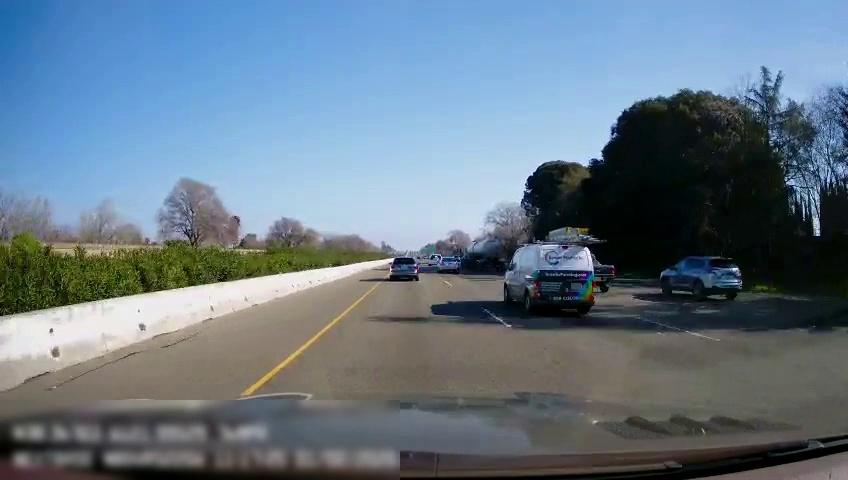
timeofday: Day
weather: Sunny
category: Drivable Space
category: Vehicles | Car
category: Vehicles | Car
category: Vehicles | Van
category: Vehicles | Car
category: Vehicles | Car
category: Vehicles | Truck
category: Vehicles | Car
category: Lanes | Current Lane
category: Lanes | Current Lane
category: Lanes | Alternate Lane